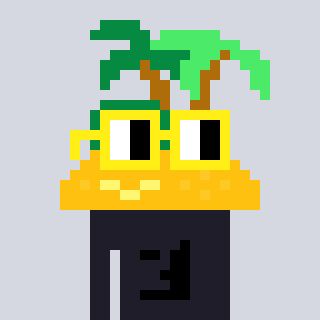
a pixel art character with square yellow glasses, a island-shaped head and a grayscale-colored body on a cool background